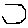
Label: hexagon